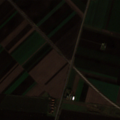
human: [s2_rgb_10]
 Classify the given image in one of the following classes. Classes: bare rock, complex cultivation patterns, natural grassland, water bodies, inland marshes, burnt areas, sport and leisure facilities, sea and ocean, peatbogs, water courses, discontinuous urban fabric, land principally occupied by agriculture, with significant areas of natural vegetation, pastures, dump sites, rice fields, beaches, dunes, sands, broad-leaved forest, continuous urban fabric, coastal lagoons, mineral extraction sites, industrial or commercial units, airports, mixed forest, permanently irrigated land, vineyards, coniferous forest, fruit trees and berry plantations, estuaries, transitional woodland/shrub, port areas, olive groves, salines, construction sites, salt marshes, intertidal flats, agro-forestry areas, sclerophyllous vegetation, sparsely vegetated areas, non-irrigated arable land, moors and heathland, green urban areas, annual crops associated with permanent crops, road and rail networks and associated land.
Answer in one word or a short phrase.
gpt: non-irrigated arable land